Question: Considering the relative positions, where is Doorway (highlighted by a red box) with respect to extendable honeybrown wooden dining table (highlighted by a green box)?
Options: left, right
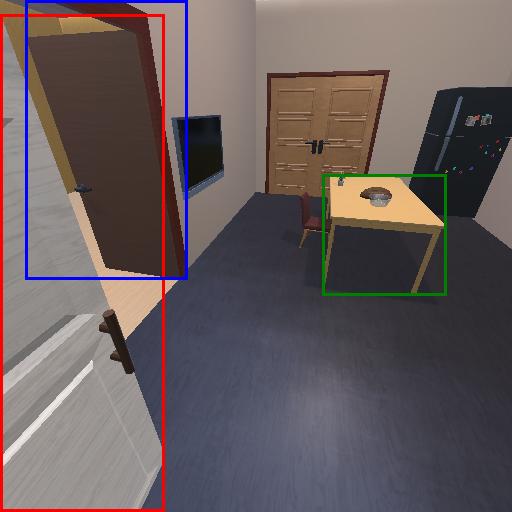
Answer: left